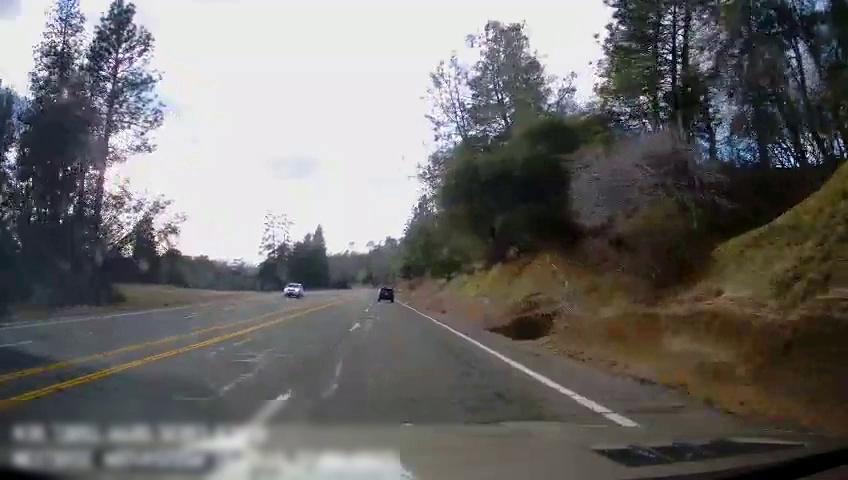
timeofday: Day
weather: Cloudy
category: Drivable Space
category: Vehicles | SUV
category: Vehicles | SUV
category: Lanes | Opposite Lane
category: Lanes | Alternate Lane
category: Lanes | Alternate Lane
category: Lanes | Current Lane
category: Lanes | Current Lane